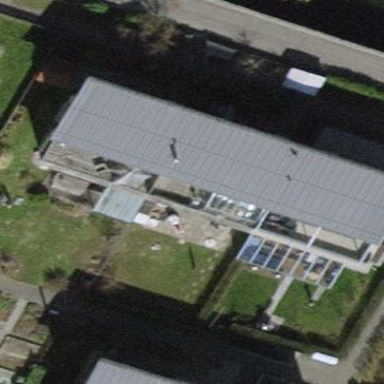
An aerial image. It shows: Building with flat roof.